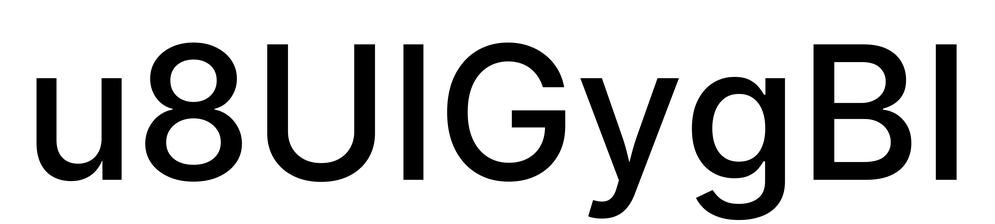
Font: Inter_Medium